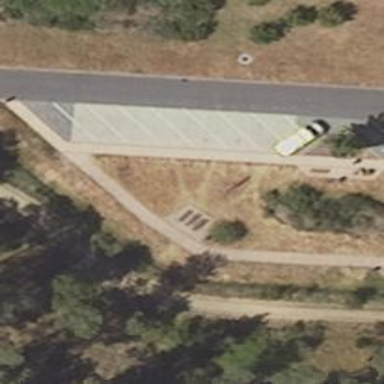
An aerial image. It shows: Picnic site for tourists.